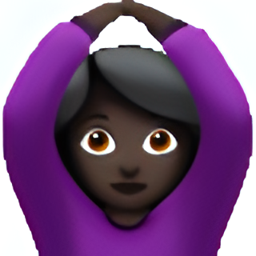
Name: woman gesturing ok type 6
Emoji: 🙆🏿‍♀️
Group: People & Body
Sub-group: person-gesture